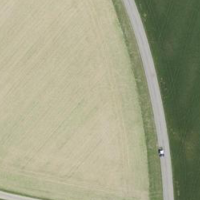
EUNIS habitat code: 52
Species observed at this site:
Cyperus esculentus